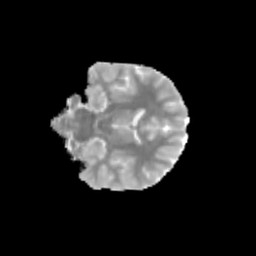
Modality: MD
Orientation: coronal
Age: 13
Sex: female
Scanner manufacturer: siemens
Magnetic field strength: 3 T
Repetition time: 3.8 s
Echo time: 0.07 s